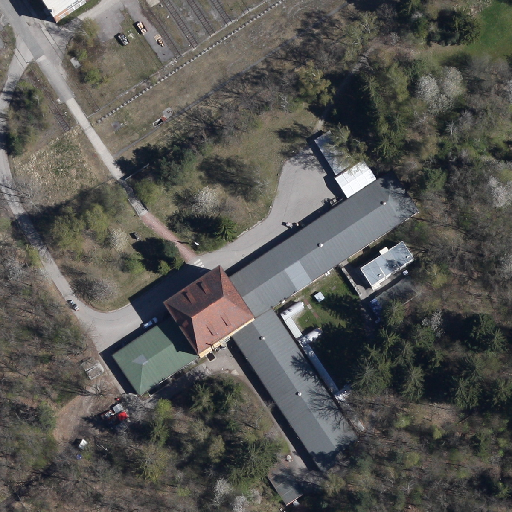
Referring expression: sidewalk along with tree